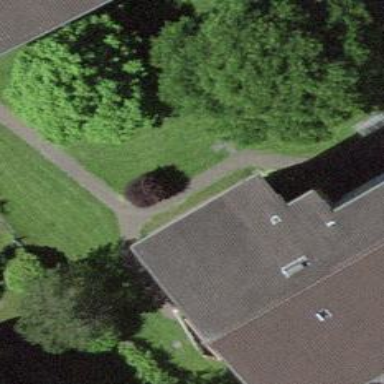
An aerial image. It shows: Cobblestone footway.